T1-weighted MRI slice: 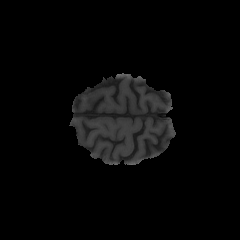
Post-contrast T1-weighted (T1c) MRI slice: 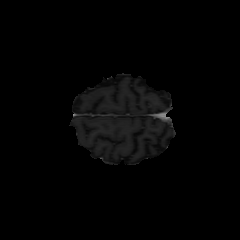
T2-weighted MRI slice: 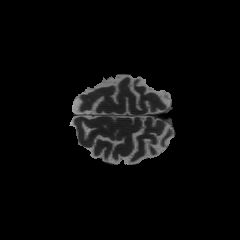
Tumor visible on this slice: no